Question: I have a iPhone app using Prototype cells in a UITableViewController. I want to put a title right above the first row (where it says Prototype Cells). How do I do this? (Ignore what's in the first row...that's what I want the title to say)

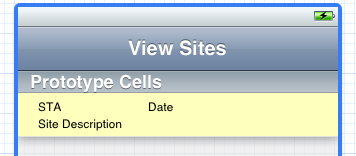
Answer: Since you want to use dynamic prototypes cells, not static cells, it's best to do this in code. Override the method
'''
- (NSString *)tableView:(UITableView *)tableView titleForHeaderInSection:(NSInteger)section;
'''
in your table view controller and return the title you want for each section. If you only plan to have one section, then it's as easy as
'''
return NSLocalizedString(@"Title for Section", @"");
'''
But then if you only have one section, it may be bad UI design to label it, depending on what it is you're doing...